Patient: sex F, age 83
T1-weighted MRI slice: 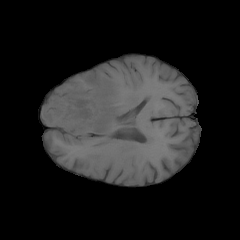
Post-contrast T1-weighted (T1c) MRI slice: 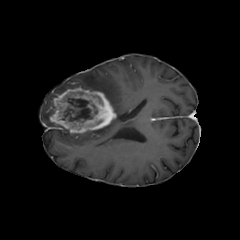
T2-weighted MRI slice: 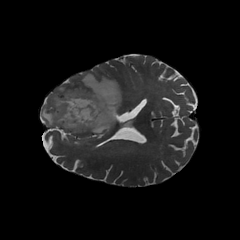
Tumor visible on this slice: yes
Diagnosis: Glioblastoma, IDH-wildtype
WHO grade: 4